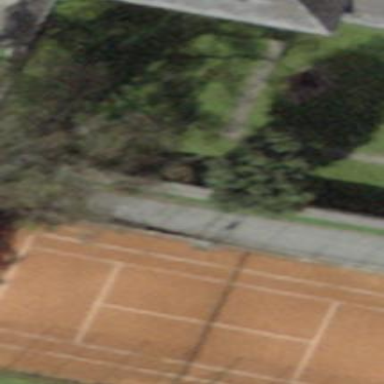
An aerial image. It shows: Tennis court with tartan surface on leisure land pitch.